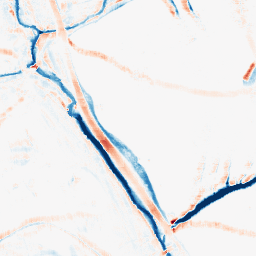
Category: morphological
Decomposition family: morphological_square
Decomposition parameters: operation: average
size: 10
Upsampling method: lanczos
Upsampling parameters: scale: 4
Upsampling scale: 4